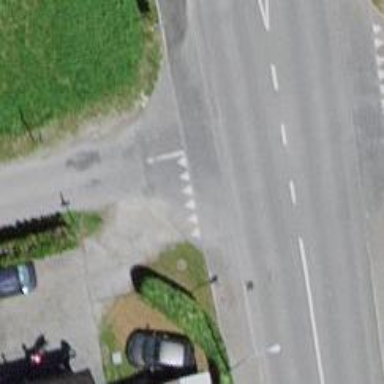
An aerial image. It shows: Road with "give way" sign.